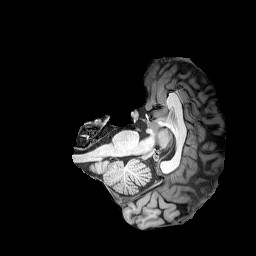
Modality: T1w
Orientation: axial
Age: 31
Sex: female
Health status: healthy